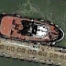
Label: Towing_vessel